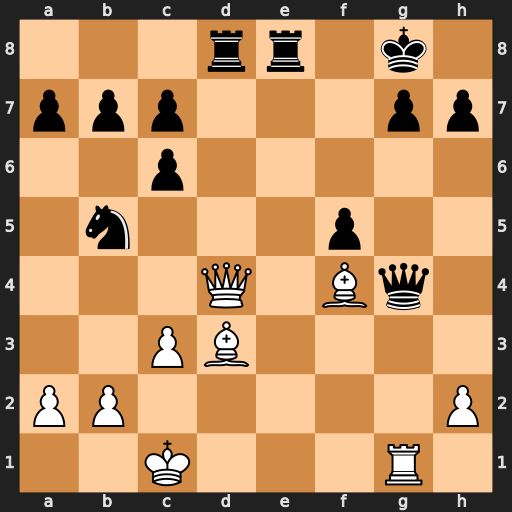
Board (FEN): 3rr1k1/ppp3pp/2p5/1n3p2/3Q1Bq1/2PB4/PP5P/2K3R1
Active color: w
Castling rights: -
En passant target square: -
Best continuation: Qc4+ Kh8 Rxg4